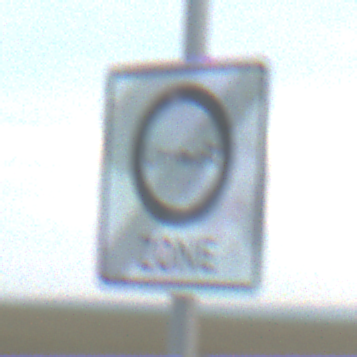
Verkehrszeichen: EndeUmweltzone
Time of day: SunriseSunset
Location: Outdoor (RoadRail)
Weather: PartlyCloudy
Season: NotSpecified
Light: Natural